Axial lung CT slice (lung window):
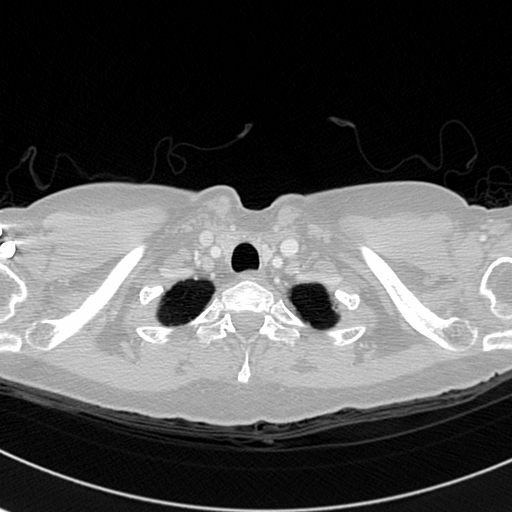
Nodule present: no